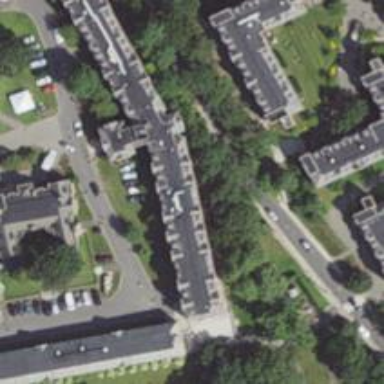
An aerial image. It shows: Residential building located in university campus.